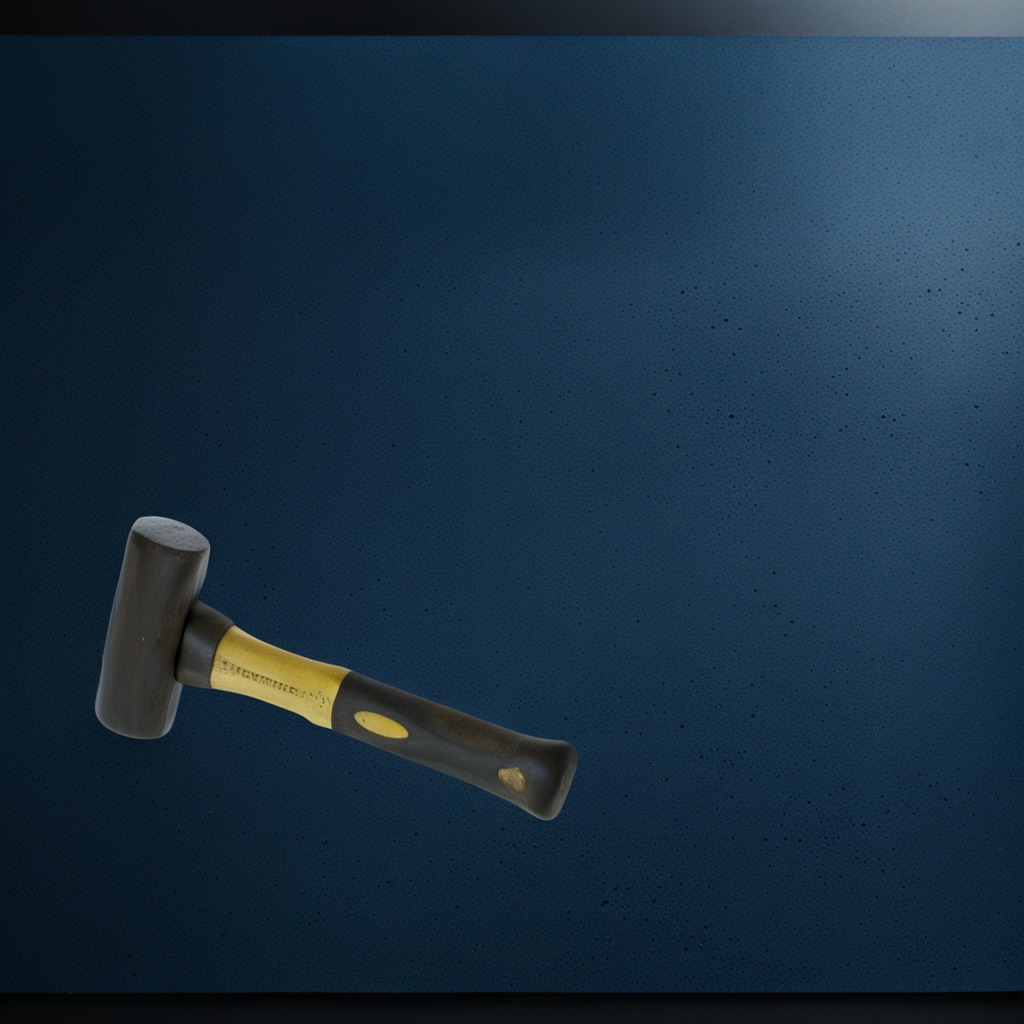
A hammer lies on the tabletop.